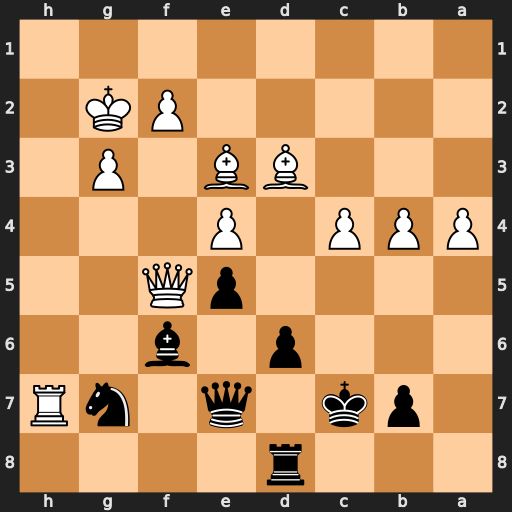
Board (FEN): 3r4/1pk1q1nR/3p1b2/4pQ2/PPP1P3/3BB1P1/5PK1/8
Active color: b
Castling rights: -
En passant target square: -
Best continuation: Nxf5 Rxe7+ Nxe7